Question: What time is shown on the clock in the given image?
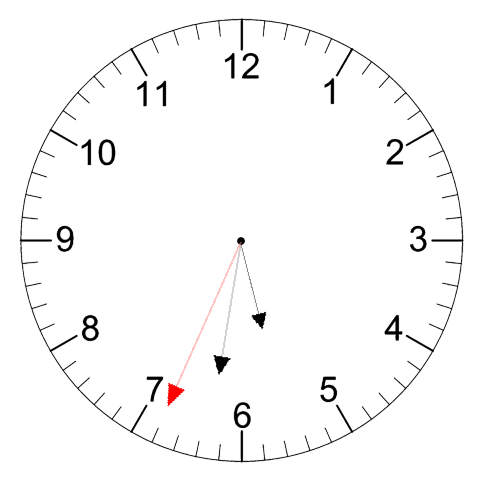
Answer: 05:31:34